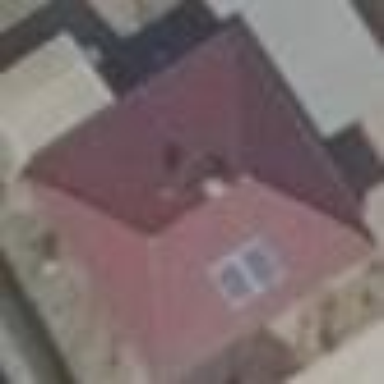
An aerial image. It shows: Red house with hipped roof oriented along the building.